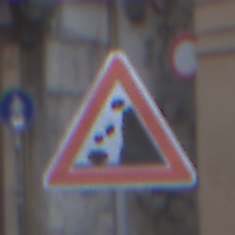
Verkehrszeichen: SteinschlagRechts
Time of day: SunriseSunset
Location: Outdoor (Urban)
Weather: PartlyCloudy
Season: NotSpecified
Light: Natural